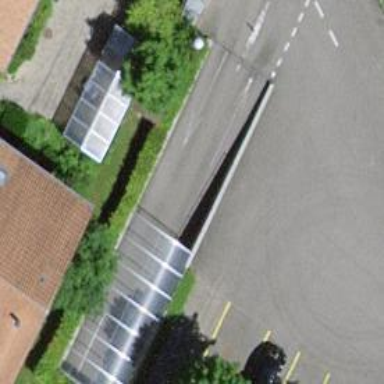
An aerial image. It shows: Parking entrance.